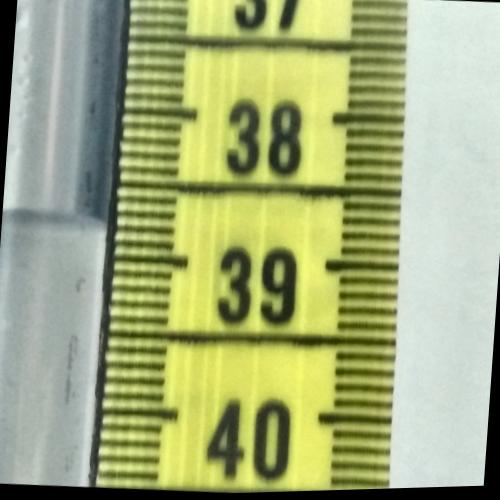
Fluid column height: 38.8 cm